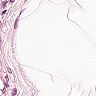
Metastatic tissue present: no